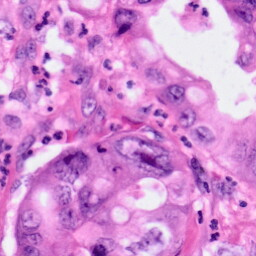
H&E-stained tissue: Pancreatic